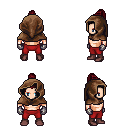
a pixel art fantasy rpg character, male body template, human, light skin, leather shoulder armor, red pants, brunette short topknot hairstyle, cloth hood, metal gloves, maroon shoes, four views (front, back, left, right), 2x2 character sprite sheet, small pixel art, hard edges, no anti-aliasing